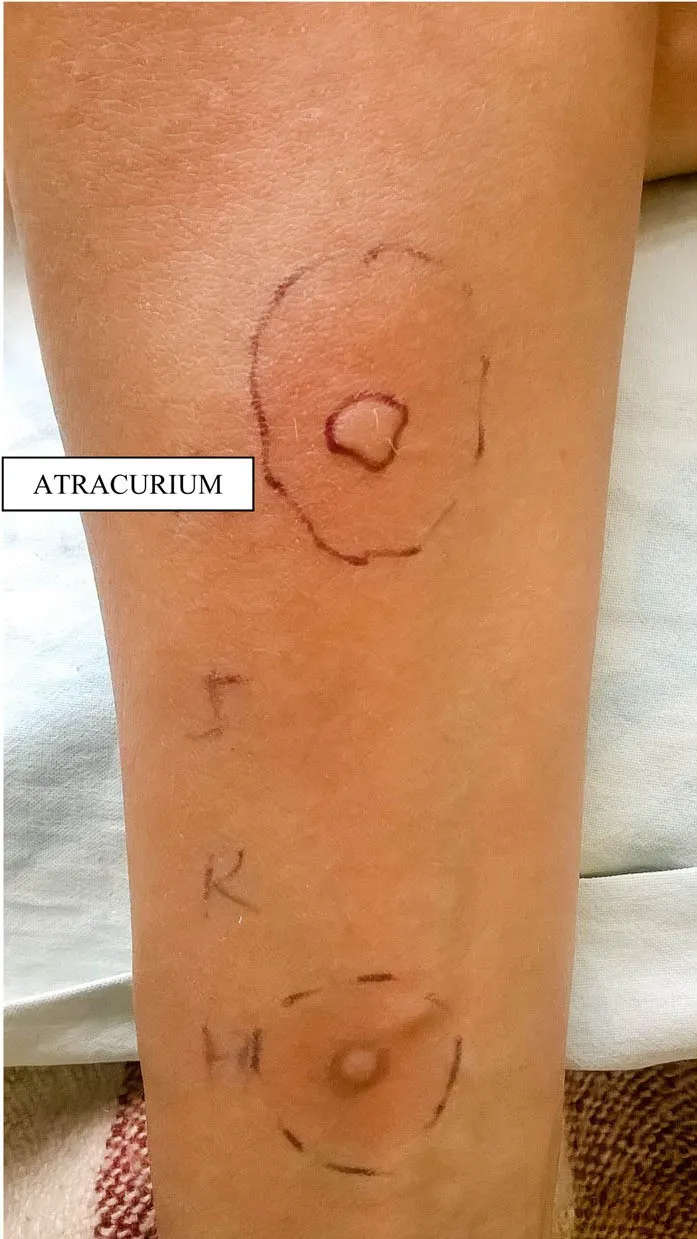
Positive skin prick test to atracurium due to cross-reactivity. The diameter of a wheal and erythema was 8 mm, erythema - 28 mm.
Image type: medical_photograph (skin_photograph)